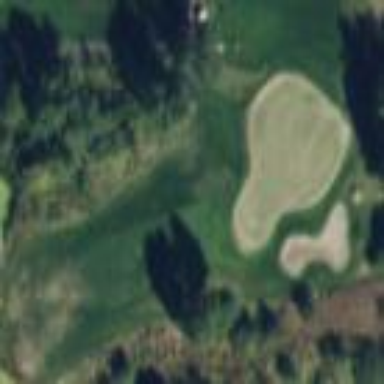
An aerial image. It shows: Area of rough grass used for golf.